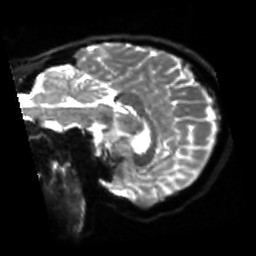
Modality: sbref
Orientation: sagittal
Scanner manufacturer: siemens
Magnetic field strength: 3 T
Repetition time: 4 s
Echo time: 0.0594 s